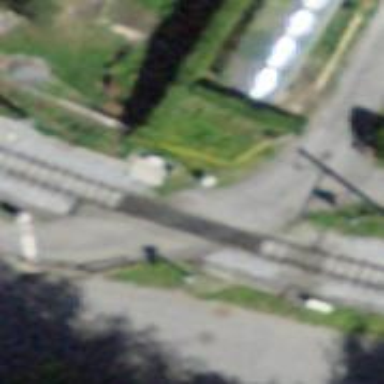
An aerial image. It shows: Level crossing along the railway.